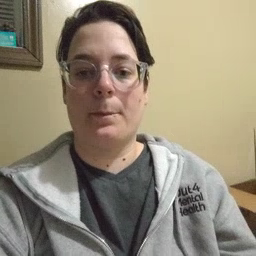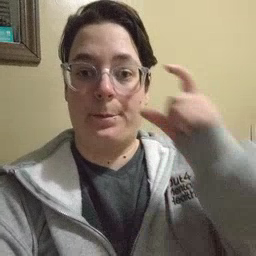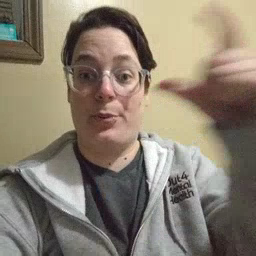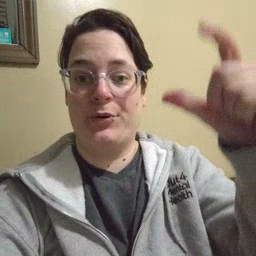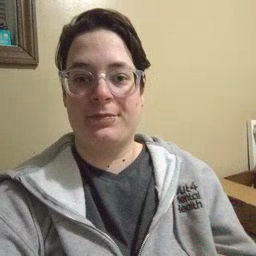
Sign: moon